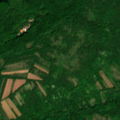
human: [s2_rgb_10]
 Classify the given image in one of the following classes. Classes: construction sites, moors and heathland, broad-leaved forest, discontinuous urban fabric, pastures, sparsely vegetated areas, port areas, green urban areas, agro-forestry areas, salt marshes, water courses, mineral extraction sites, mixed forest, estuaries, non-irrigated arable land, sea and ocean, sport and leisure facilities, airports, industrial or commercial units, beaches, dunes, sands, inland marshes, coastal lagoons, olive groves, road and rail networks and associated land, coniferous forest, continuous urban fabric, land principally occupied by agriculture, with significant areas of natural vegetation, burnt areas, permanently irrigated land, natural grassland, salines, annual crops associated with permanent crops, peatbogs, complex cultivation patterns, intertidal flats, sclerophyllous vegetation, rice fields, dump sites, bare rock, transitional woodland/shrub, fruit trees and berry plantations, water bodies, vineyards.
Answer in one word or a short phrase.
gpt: complex cultivation patterns, land principally occupied by agriculture, with significant areas of natural vegetation, broad-leaved forest, transitional woodland/shrub